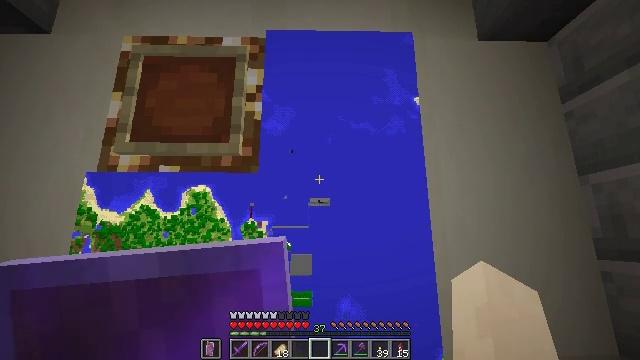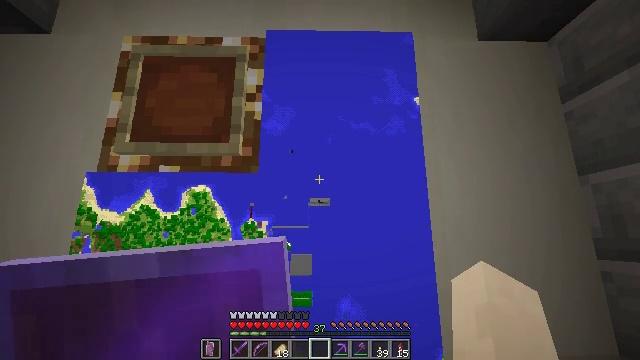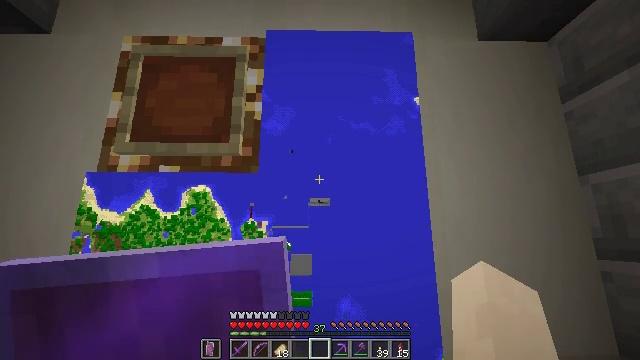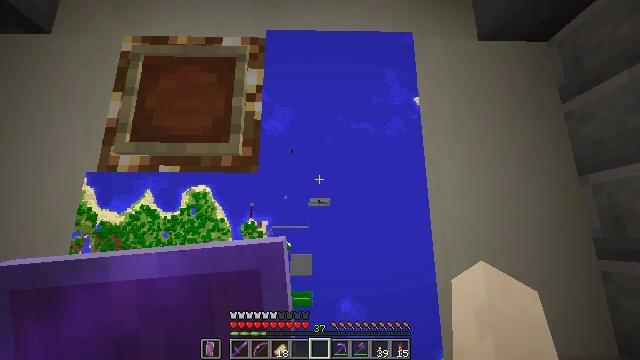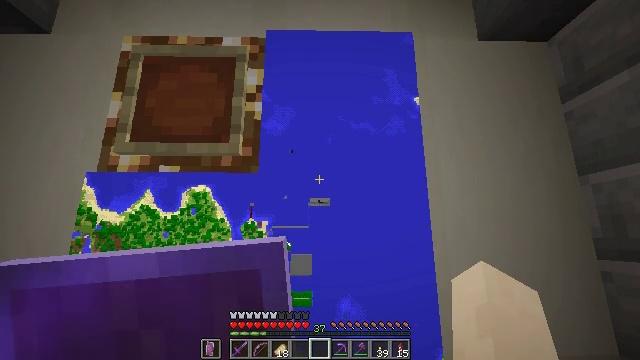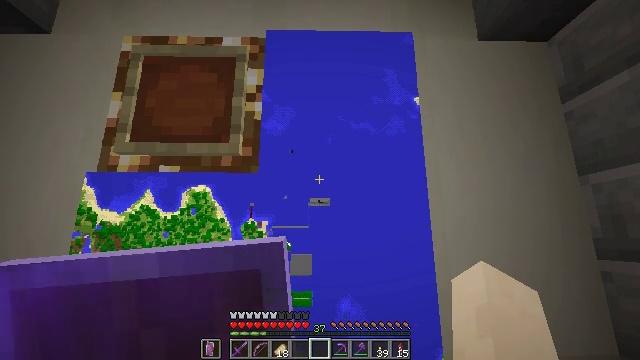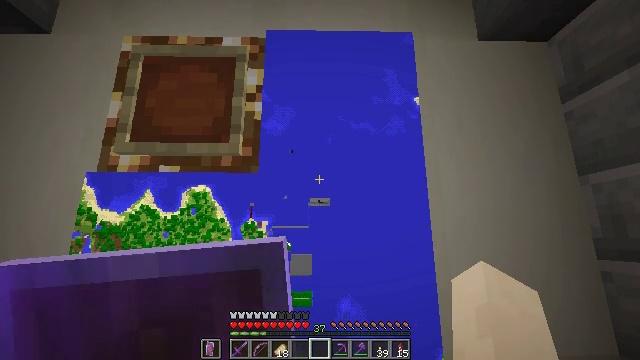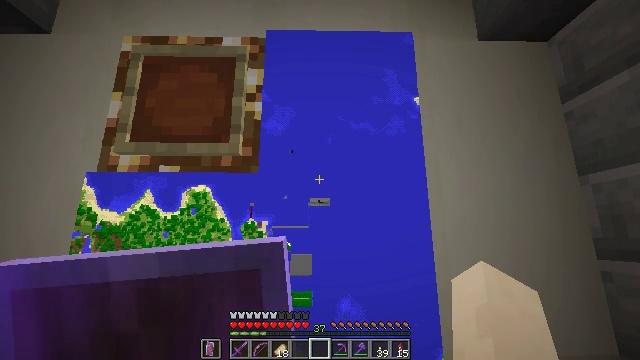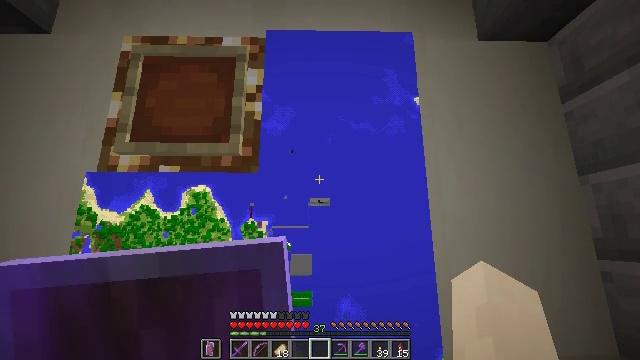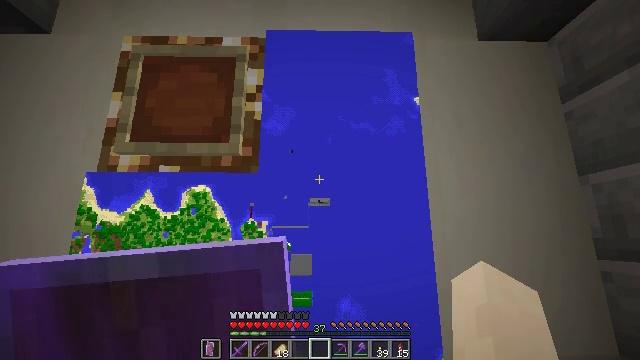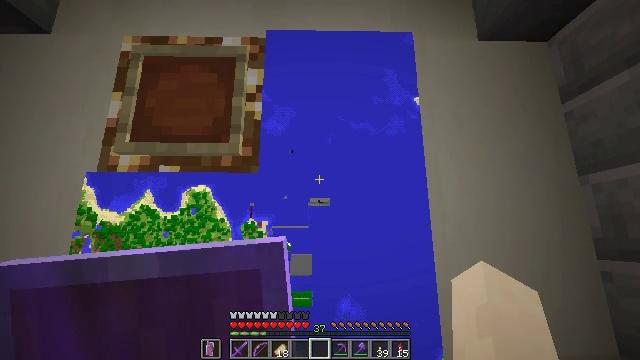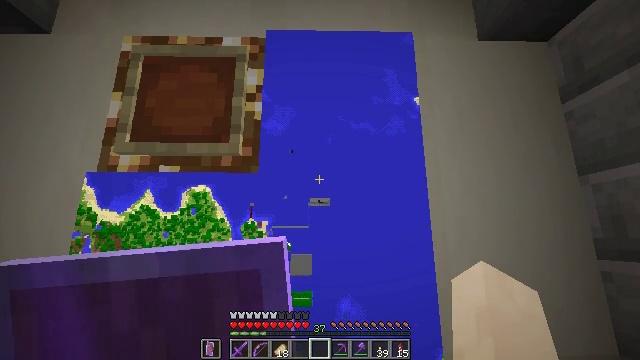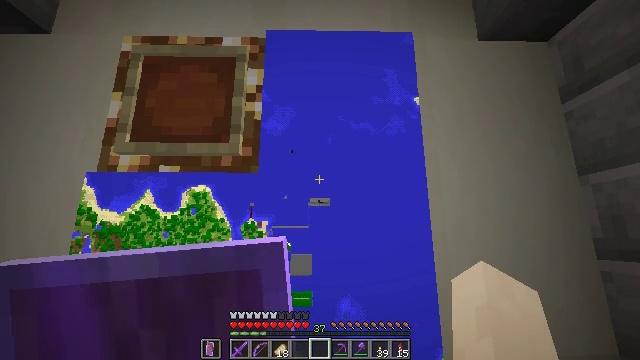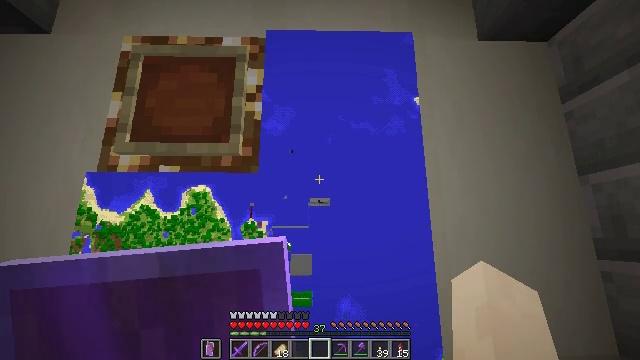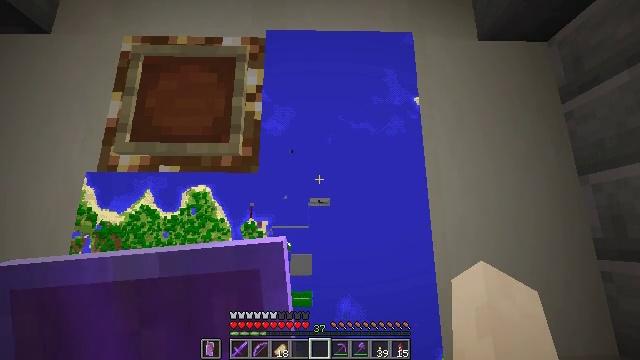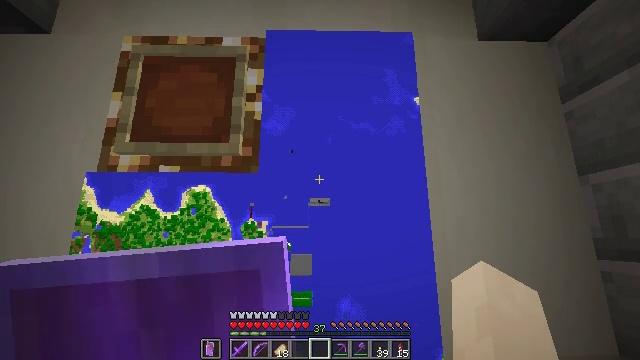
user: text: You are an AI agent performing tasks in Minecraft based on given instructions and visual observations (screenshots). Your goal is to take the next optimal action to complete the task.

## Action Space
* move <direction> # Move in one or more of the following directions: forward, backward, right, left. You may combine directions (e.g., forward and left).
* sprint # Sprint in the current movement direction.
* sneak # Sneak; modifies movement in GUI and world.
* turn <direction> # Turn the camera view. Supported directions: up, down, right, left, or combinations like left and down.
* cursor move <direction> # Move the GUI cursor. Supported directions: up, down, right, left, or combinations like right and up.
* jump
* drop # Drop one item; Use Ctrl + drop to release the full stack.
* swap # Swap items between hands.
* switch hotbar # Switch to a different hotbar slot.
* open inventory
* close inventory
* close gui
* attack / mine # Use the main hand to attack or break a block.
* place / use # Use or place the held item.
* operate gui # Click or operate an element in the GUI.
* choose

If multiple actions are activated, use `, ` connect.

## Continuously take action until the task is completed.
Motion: motion action
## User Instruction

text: Combine materials to craft a filled map.
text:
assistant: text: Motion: no_op
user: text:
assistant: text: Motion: no_op
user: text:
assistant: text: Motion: no_op
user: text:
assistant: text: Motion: no_op
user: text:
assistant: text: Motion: no_op
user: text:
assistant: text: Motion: no_op
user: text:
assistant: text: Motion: no_op
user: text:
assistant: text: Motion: no_op
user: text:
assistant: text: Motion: no_op
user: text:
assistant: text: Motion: no_op
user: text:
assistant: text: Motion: no_op
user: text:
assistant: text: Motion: no_op
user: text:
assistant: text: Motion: no_op
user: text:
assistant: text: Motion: no_op
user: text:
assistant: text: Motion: no_op
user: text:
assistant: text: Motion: no_op
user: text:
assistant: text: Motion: no_op
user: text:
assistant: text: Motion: no_op
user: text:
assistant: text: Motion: no_op
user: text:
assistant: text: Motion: no_op
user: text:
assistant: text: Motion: no_op
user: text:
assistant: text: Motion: no_op
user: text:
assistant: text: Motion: no_op
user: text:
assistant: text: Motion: no_op
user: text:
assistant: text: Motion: no_op
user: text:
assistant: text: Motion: no_op
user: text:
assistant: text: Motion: no_op
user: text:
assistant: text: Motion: no_op
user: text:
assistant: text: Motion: no_op
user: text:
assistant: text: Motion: no_op